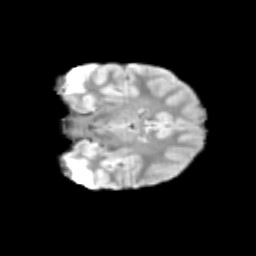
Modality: T2w
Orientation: coronal
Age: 12
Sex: female
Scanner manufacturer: siemens
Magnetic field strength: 3 T
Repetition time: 3.8 s
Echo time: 0.07 s